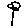
Label: flower